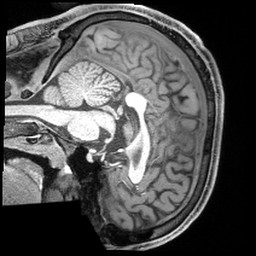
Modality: T1w
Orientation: sagittal
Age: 21
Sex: male
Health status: healthy
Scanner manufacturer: siemens
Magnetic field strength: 3 T
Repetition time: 2.4 s
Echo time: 0.00194 s